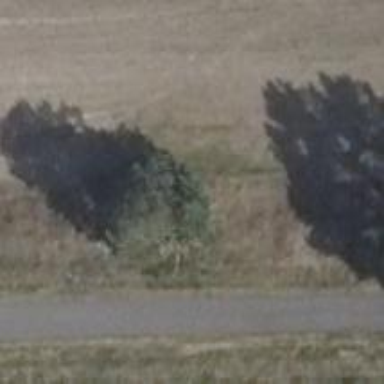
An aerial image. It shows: Deciduous broadleaved tree.